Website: lowes
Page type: delivery-shipping
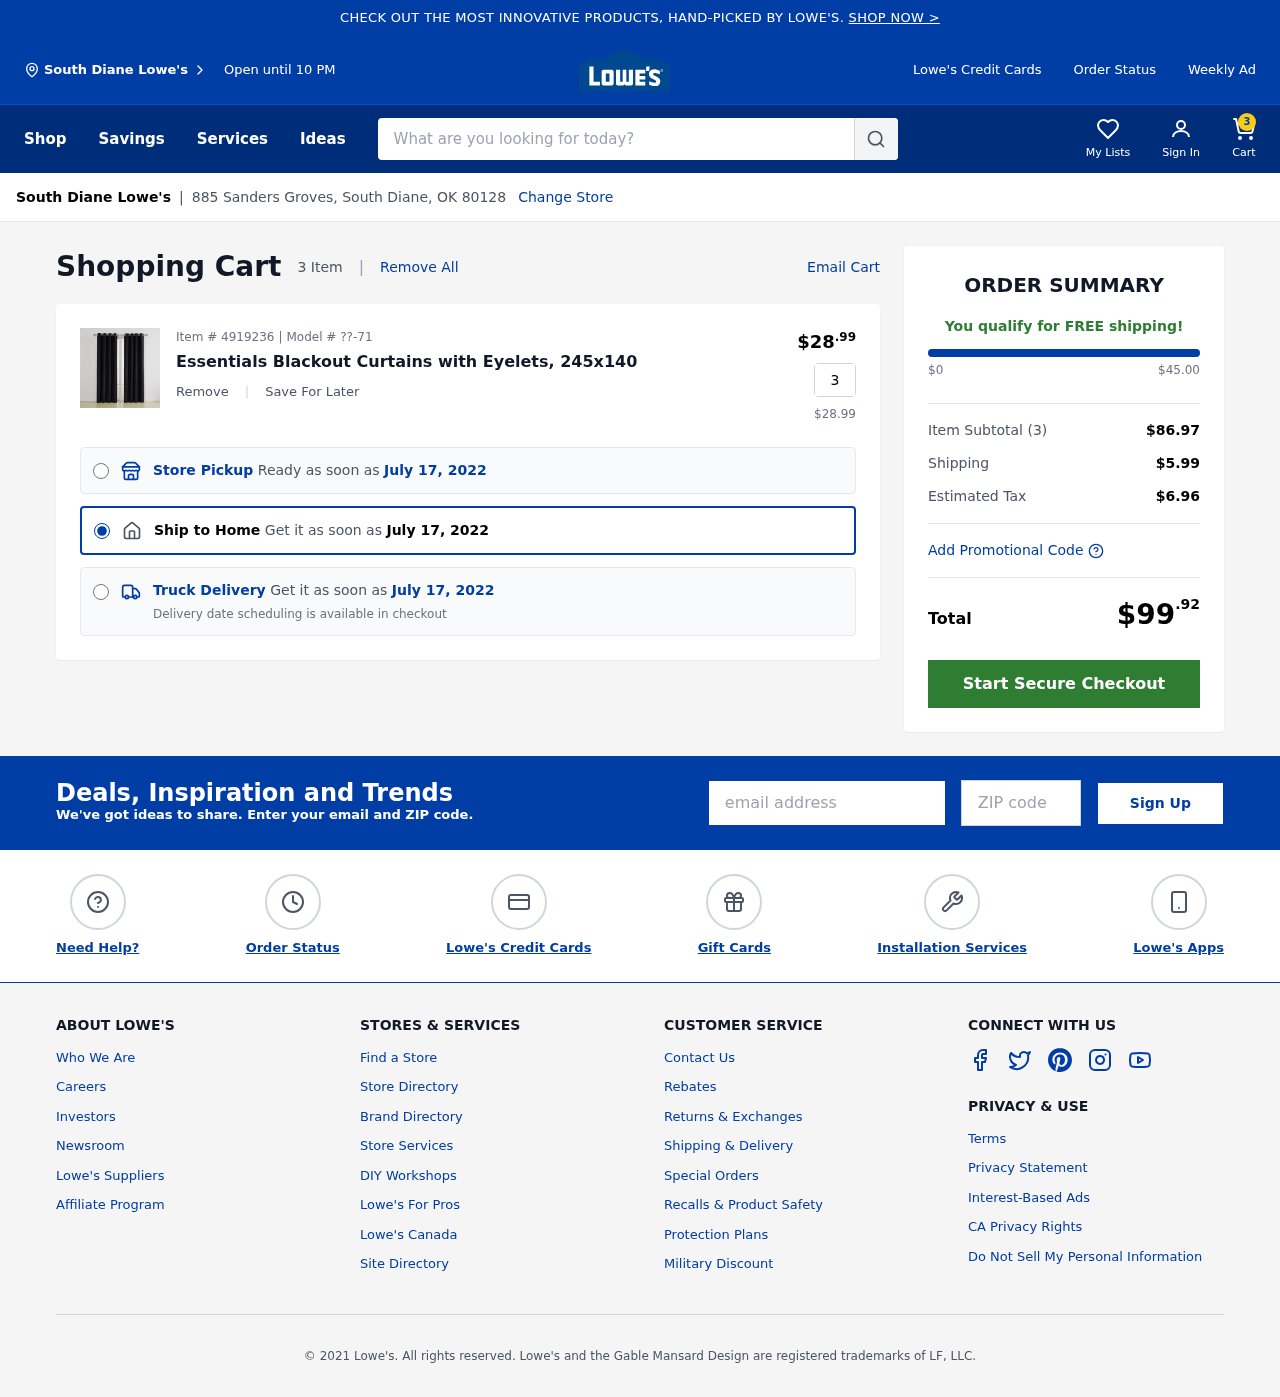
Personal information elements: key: PII_CITY
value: South Diane
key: PII_EMAIL
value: nicholasrobinson@yahoo.com
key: PII_POSTCODE
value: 80128
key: PII_STREET
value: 885 Sanders Groves
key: PII_CITY2
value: South Diane
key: PII_CITY_STATE_ZIP
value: South Diane, OK 80128
Product elements: key: PRODUCT1_NAME
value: Essentials Blackout Curtains with Eyelets, 245x140
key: PRODUCT1_PRICE
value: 28.99
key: PRODUCT1_QUANTITY
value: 3
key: PRODUCT1_MODEL
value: ??-71
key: PRODUCT1_PRICE2
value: $28.99
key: PRODUCT1_ITEM_NUMBER
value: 4919236
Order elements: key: ORDER_NUM_ITEMS
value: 3
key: ORDER_DELIVERY_DATE
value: July 17, 2022
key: ORDER_DELIVERY_DATE2
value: July 17, 2022
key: ORDER_DELIVERY_DATE3
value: July 17, 2022
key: ORDER_SUBTOTAL
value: $86.97
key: ORDER_SHIPPING_COST
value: $5.99
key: ORDER_TAX
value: $6.96
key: ORDER_TOTAL
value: $99.92
Search elements: key: HEADER_SEARCH
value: What are you looking for today?